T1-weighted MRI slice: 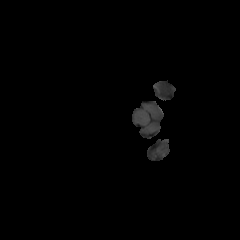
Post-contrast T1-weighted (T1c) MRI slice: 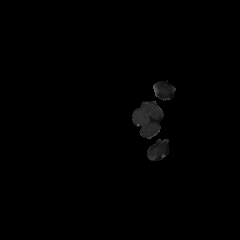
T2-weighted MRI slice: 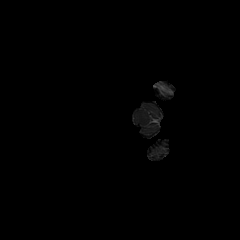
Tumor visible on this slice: no